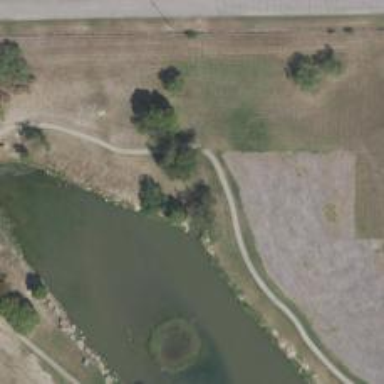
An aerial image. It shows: Disc golf hole as part of disc golf sport activity.